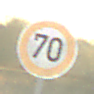
Verkehrszeichen: Geschwindigkeit70
Umgebung: Outdoor, RoadRail
Tageszeit: SunriseSunset
Wetter: PartlyCloudy
Licht: Natural
Jahreszeit: NotSpecified
Kontrast: HighContrast